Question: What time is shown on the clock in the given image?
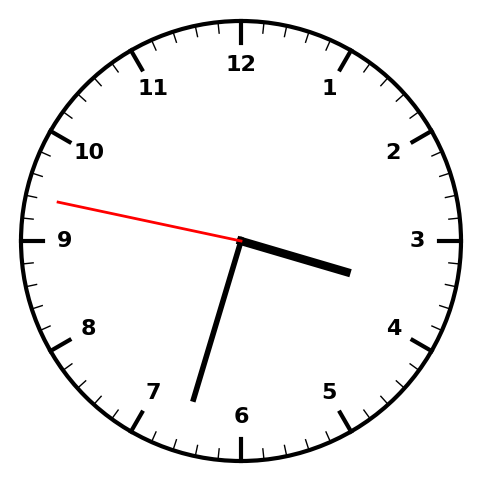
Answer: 03:32:47